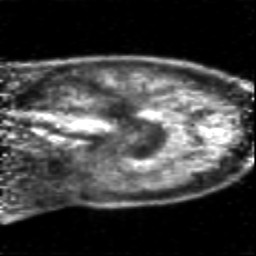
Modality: PET
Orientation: sagittal
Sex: male
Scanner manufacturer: siemens